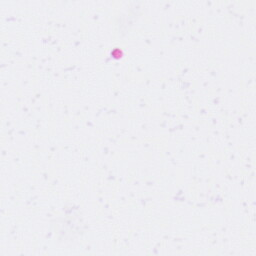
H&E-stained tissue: Skin